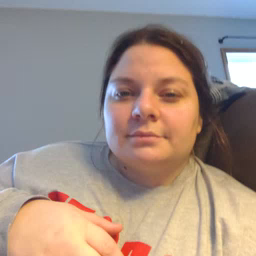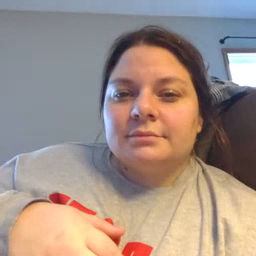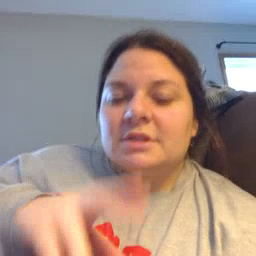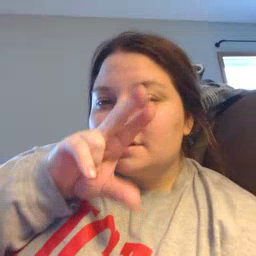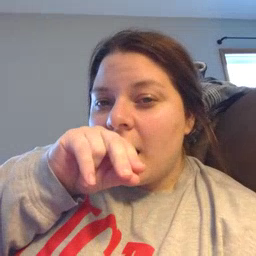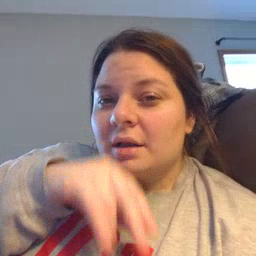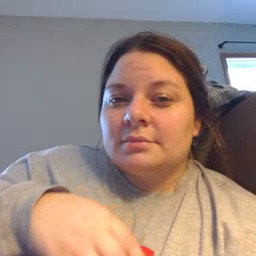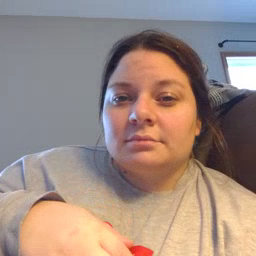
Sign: duck